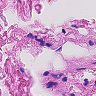
Metastatic tissue present: no